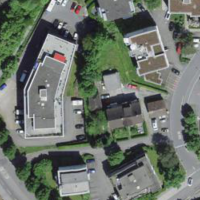
EUNIS habitat code: 54
Species observed at this site:
Aegopodium podagraria
Iris sibirica